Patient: sex M, age 60
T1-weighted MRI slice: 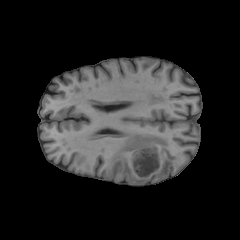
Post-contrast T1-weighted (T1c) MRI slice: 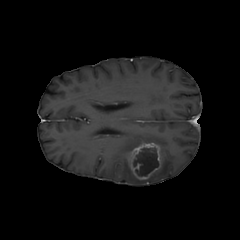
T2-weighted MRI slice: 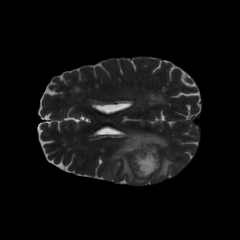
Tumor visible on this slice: yes
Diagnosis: Glioblastoma, IDH-wildtype
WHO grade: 4